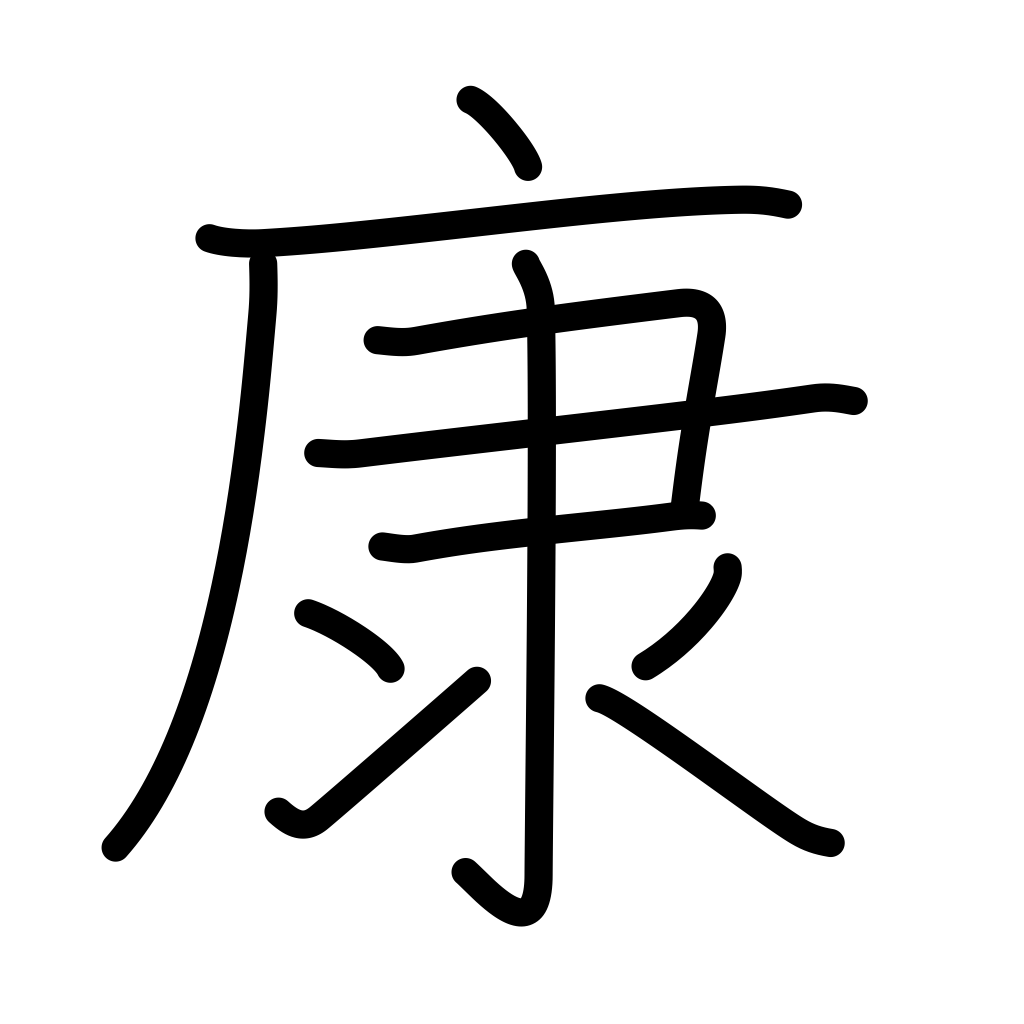
Meaning: ease, peace